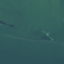
Land use / land cover class: SeaLake